Breast ultrasound image
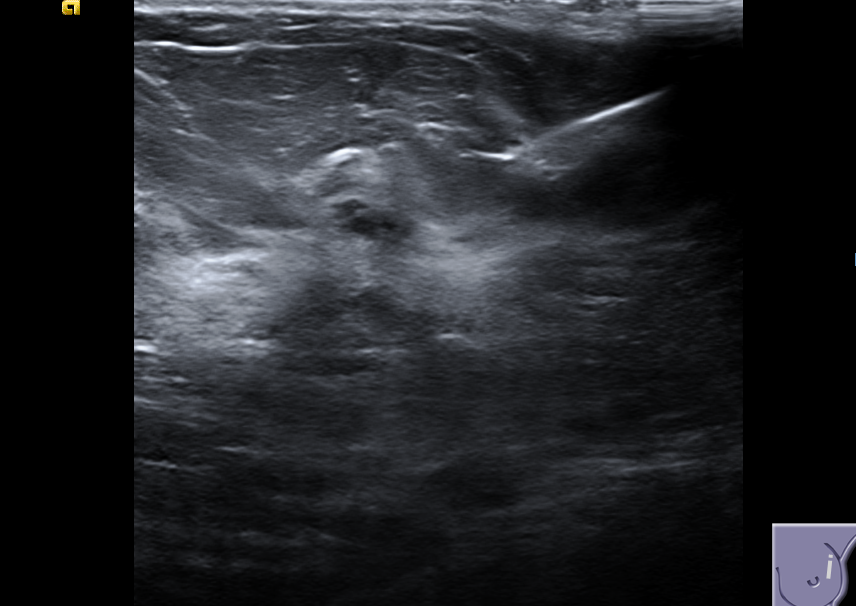
Diagnosis: normal